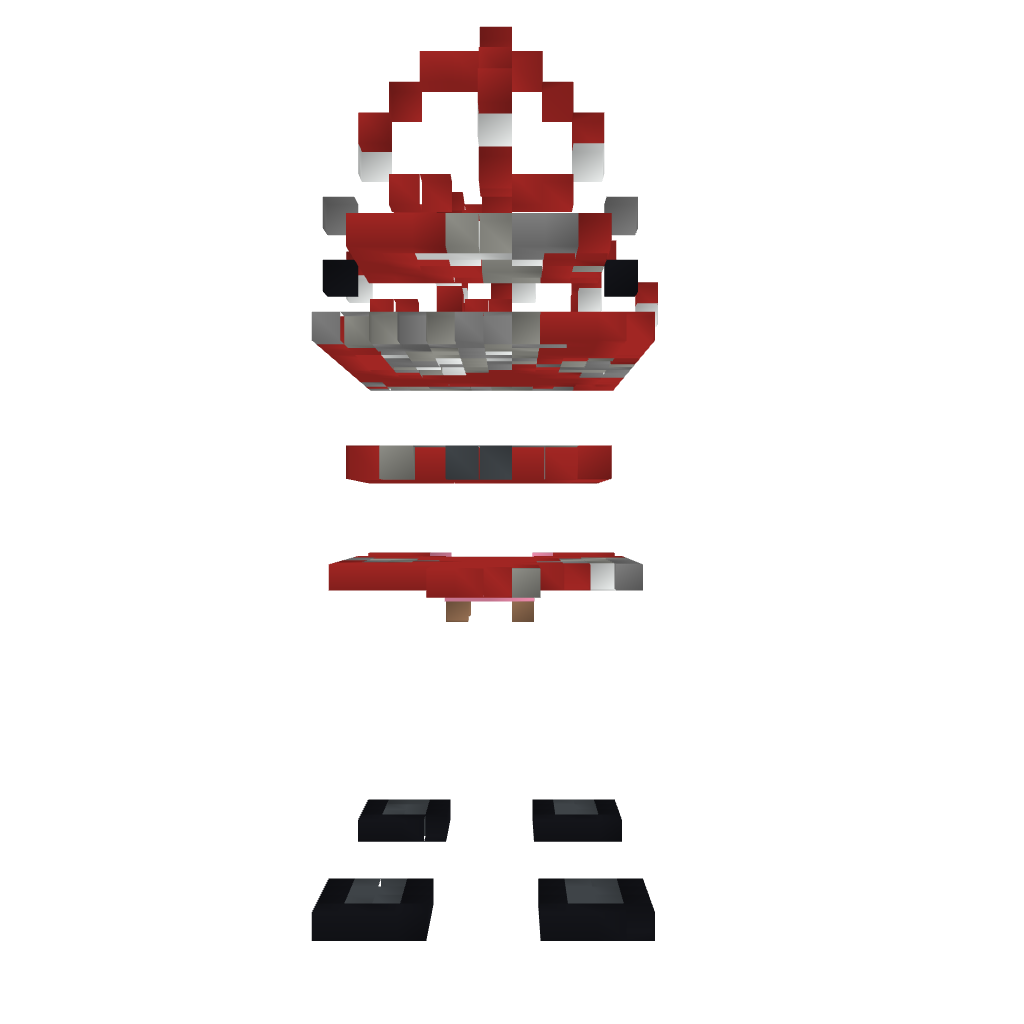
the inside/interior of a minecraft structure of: Mooshroom